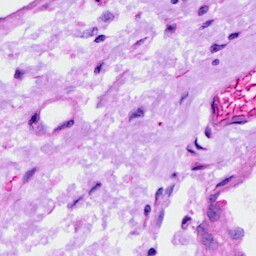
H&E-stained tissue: Ovarian